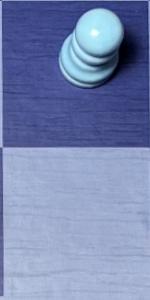
Label: Empty